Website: apple-inc
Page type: payment
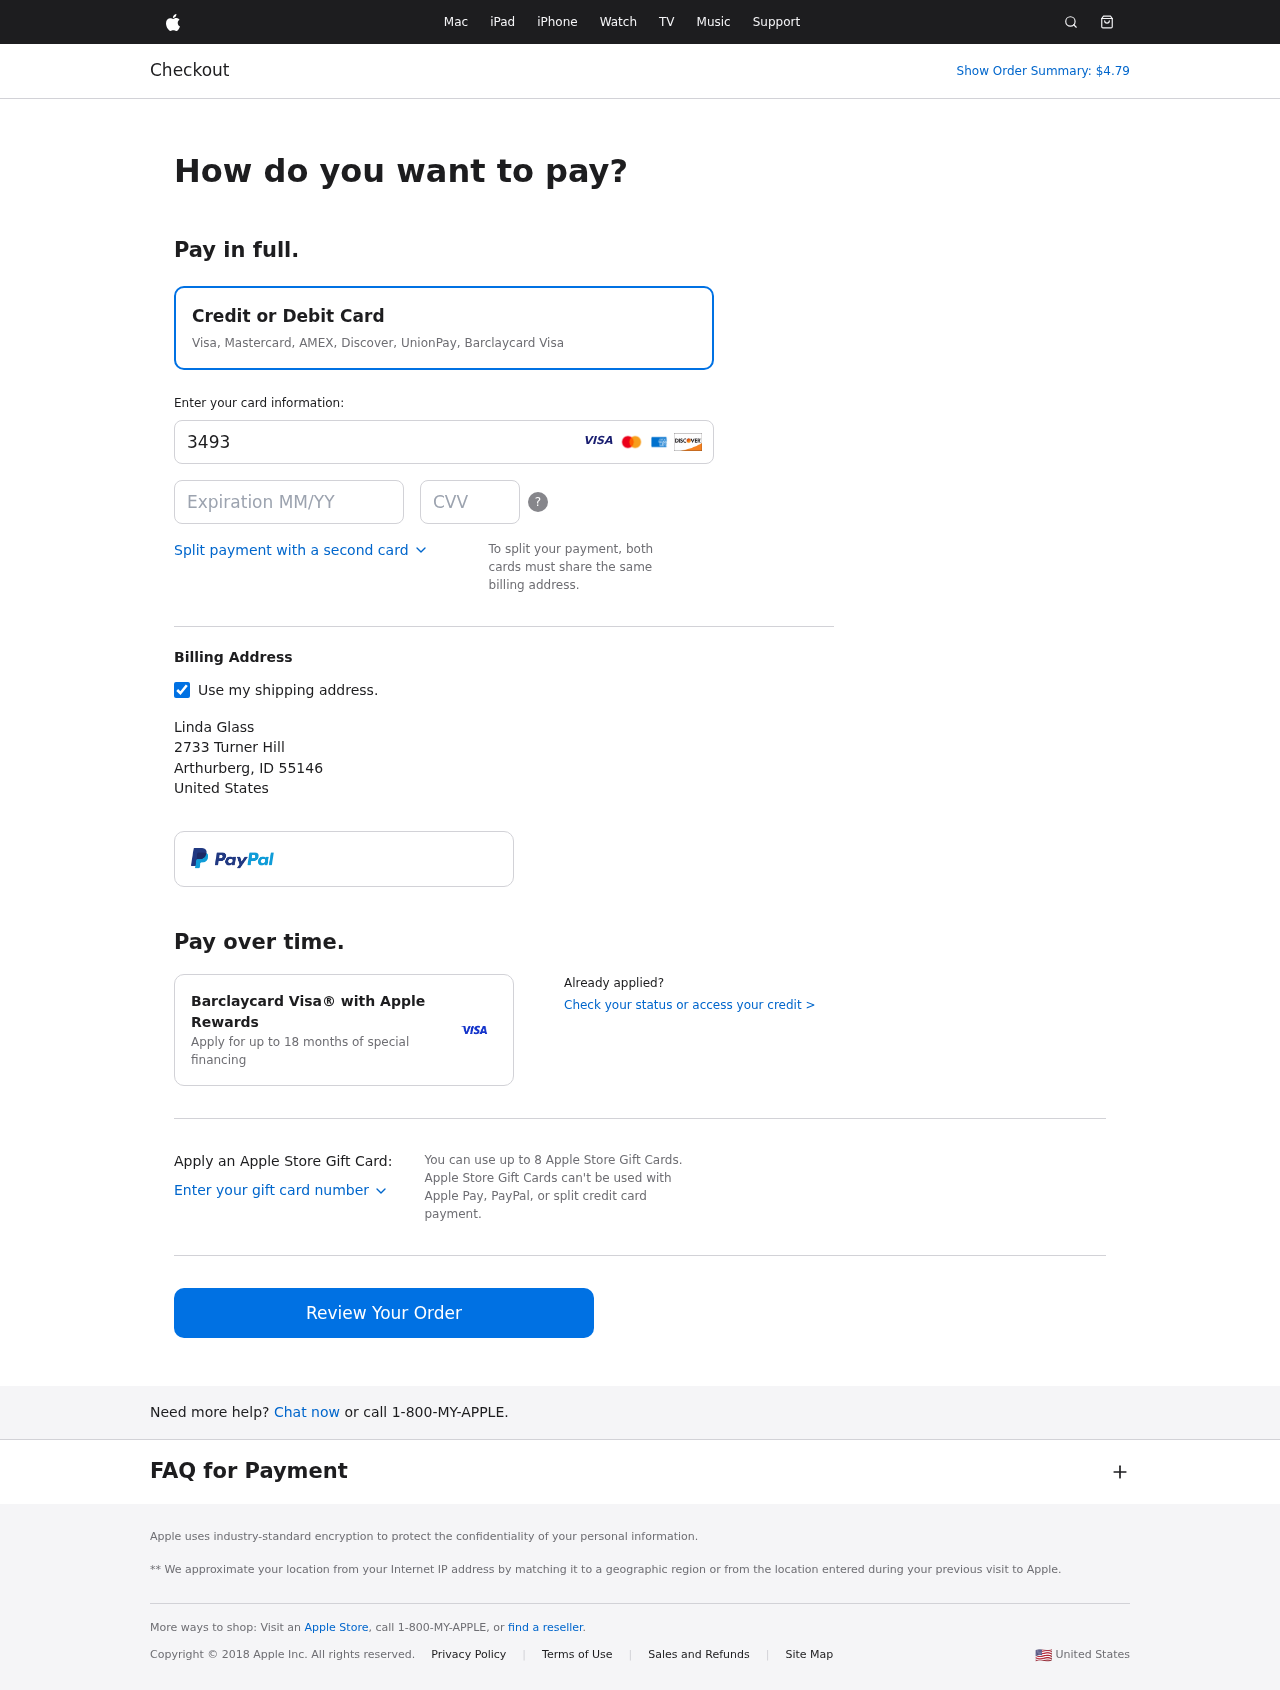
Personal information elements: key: PII_CARD_CVV
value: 2141
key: PII_CARD_EXPIRY
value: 03/28
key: PII_CARD_NUMBER
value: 3493 5545 8115 449
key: PII_CITY
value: Arthurberg
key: PII_COUNTRY
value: United States
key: PII_FULLNAME
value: Linda Glass
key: PII_POSTCODE
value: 55146
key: PII_STATE_ABBR
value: ID
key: PII_STREET
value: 2733 Turner Hill
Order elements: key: ORDER_TOTAL
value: Show Order Summary: $4.79